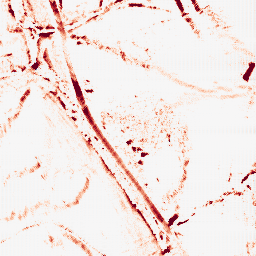
Category: morphological
Decomposition family: morphological_diamond
Decomposition parameters: operation: opening
radius: 5
Upsampling method: fft_zeropad
Upsampling parameters: scale: 4
Upsampling scale: 4